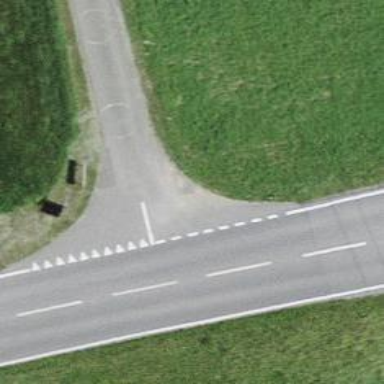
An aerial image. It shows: Unclassified road with asphalt surface.